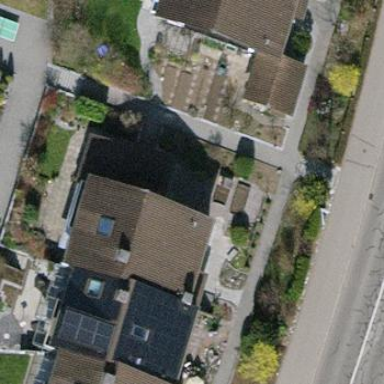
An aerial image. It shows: Residential building with gabled roof made of roof tiles. The roof orientation is across the building.